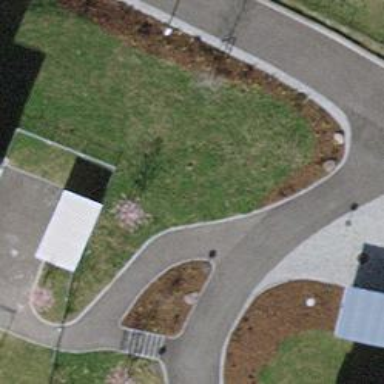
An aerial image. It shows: Driveway tunnel under the road.